Question: As part of a VB project, I need to be able to log in and out of bing.com by automating internet explorer. I've found the href that I need in the page source, but I'm having trouble drilling down through the elements to pull it into the vb program. I pasted the sourcecode down to the line of interest at the end of this post.
Below is the line I need. It is also highlighted in the sourcecode.
'''
<a href="https://ssl.bing.com/fd/auth/signin? action=interactive&amp;provider=windows_live_id&amp;return_url=http%3a%2f%2fwww.bing.com%2f &amp;src=EXPLICIT&amp;sig=72D4985D43BA4056A014D3E55105E5EA" class="b_toggle" h="ID=SERP.5064,5013.1"><div class="idp_wlid"></div><span class="id_name">Microsoft account</span><div class="b_cm" style="display:none"></div><span class="id_link_text">Connect</span></a>
'''
I've tried the following with no success:
'''
IE = CreateObject("InternetExplorer.Application")
IE.Navigate ("bing.com")
' Wait while IE loading...
Do While IE.Busy
Threading.Thread.Sleep(1000)
Loop
str=IE.getelementbyid("hp_sw_hdr").getelementsbytagname("li")(0).innertext
'''

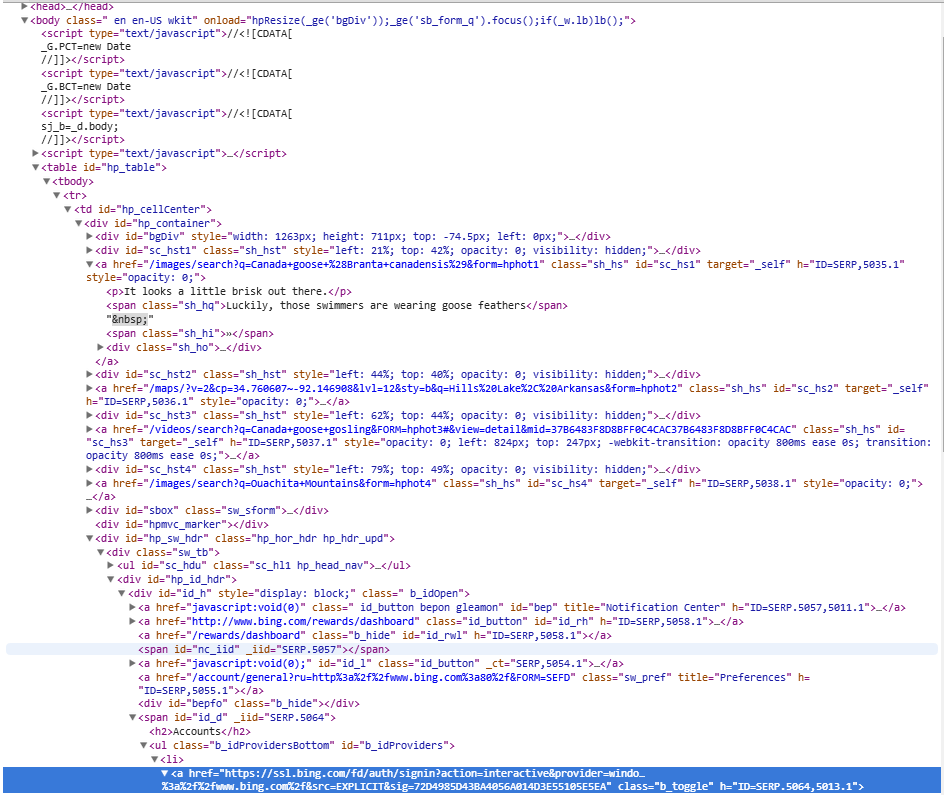
Answer: Found a workaround. To log out I cleared the IE cookies using 'Shell "RunDll32.exe InetCpl.cpl,ClearMyTracksByProcess 2"' and exited the browser. Then, to log in, I went to login.live.com and entered username and password. Then I navigated to bing.com. This avoided the need to dig through all the html to get the login link